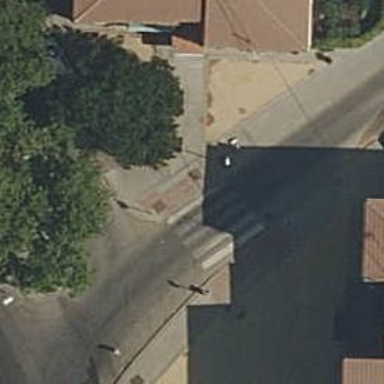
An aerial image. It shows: Zebra crossing on the road.